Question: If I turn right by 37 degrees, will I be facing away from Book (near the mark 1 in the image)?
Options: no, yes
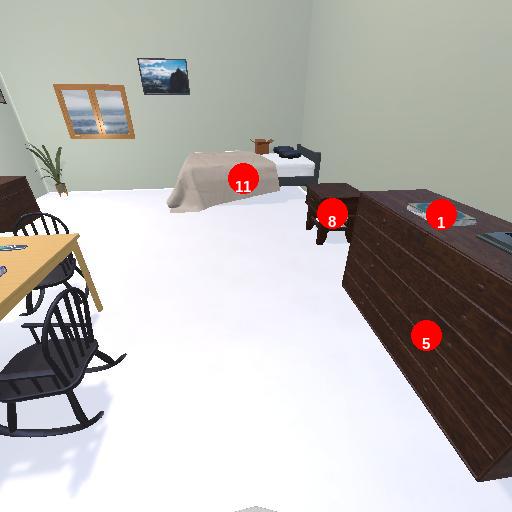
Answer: no